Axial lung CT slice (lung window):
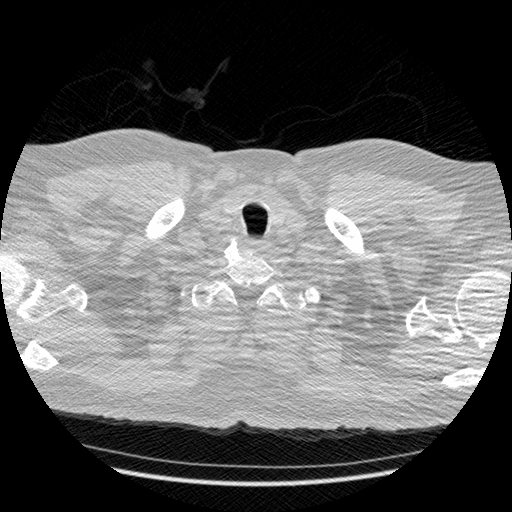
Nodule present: no